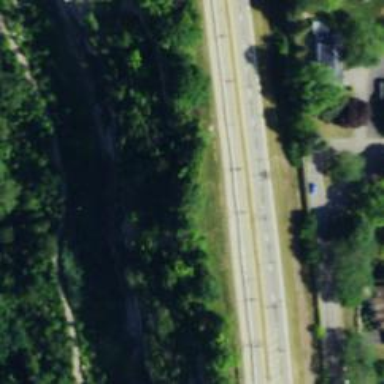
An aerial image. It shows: Asphalt road classified as primary highway with expressway characteristics.